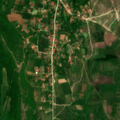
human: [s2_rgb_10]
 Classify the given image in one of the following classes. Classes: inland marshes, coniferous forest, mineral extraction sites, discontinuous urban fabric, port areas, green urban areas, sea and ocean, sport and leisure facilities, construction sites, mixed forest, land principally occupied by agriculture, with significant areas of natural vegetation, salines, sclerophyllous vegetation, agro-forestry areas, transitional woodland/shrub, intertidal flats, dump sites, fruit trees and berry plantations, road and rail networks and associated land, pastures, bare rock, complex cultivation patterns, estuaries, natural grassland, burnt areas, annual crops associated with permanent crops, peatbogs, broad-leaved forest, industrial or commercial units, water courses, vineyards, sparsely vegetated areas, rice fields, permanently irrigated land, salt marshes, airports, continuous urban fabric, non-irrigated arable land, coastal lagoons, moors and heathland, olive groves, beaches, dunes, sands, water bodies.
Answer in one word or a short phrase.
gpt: discontinuous urban fabric, non-irrigated arable land, pastures, land principally occupied by agriculture, with significant areas of natural vegetation, transitional woodland/shrub